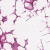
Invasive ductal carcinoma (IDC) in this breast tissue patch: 0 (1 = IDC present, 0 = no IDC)